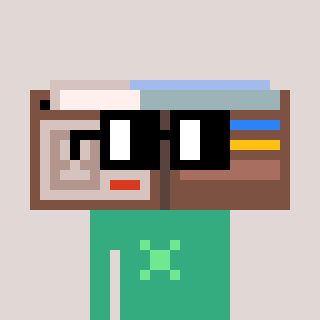
a pixel art character with square black glasses, a wallet-shaped head and a teal-colored body on a warm background